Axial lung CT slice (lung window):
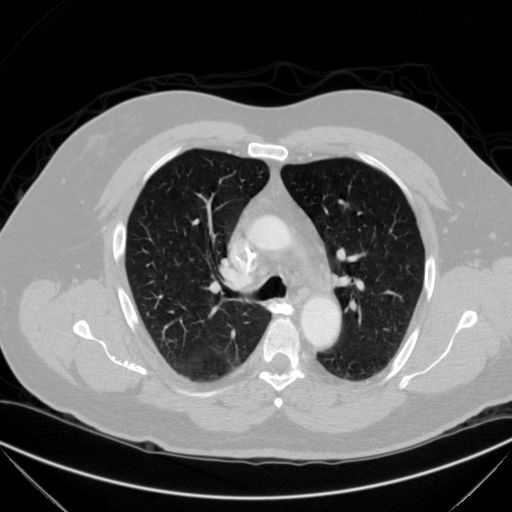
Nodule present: no